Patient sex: M
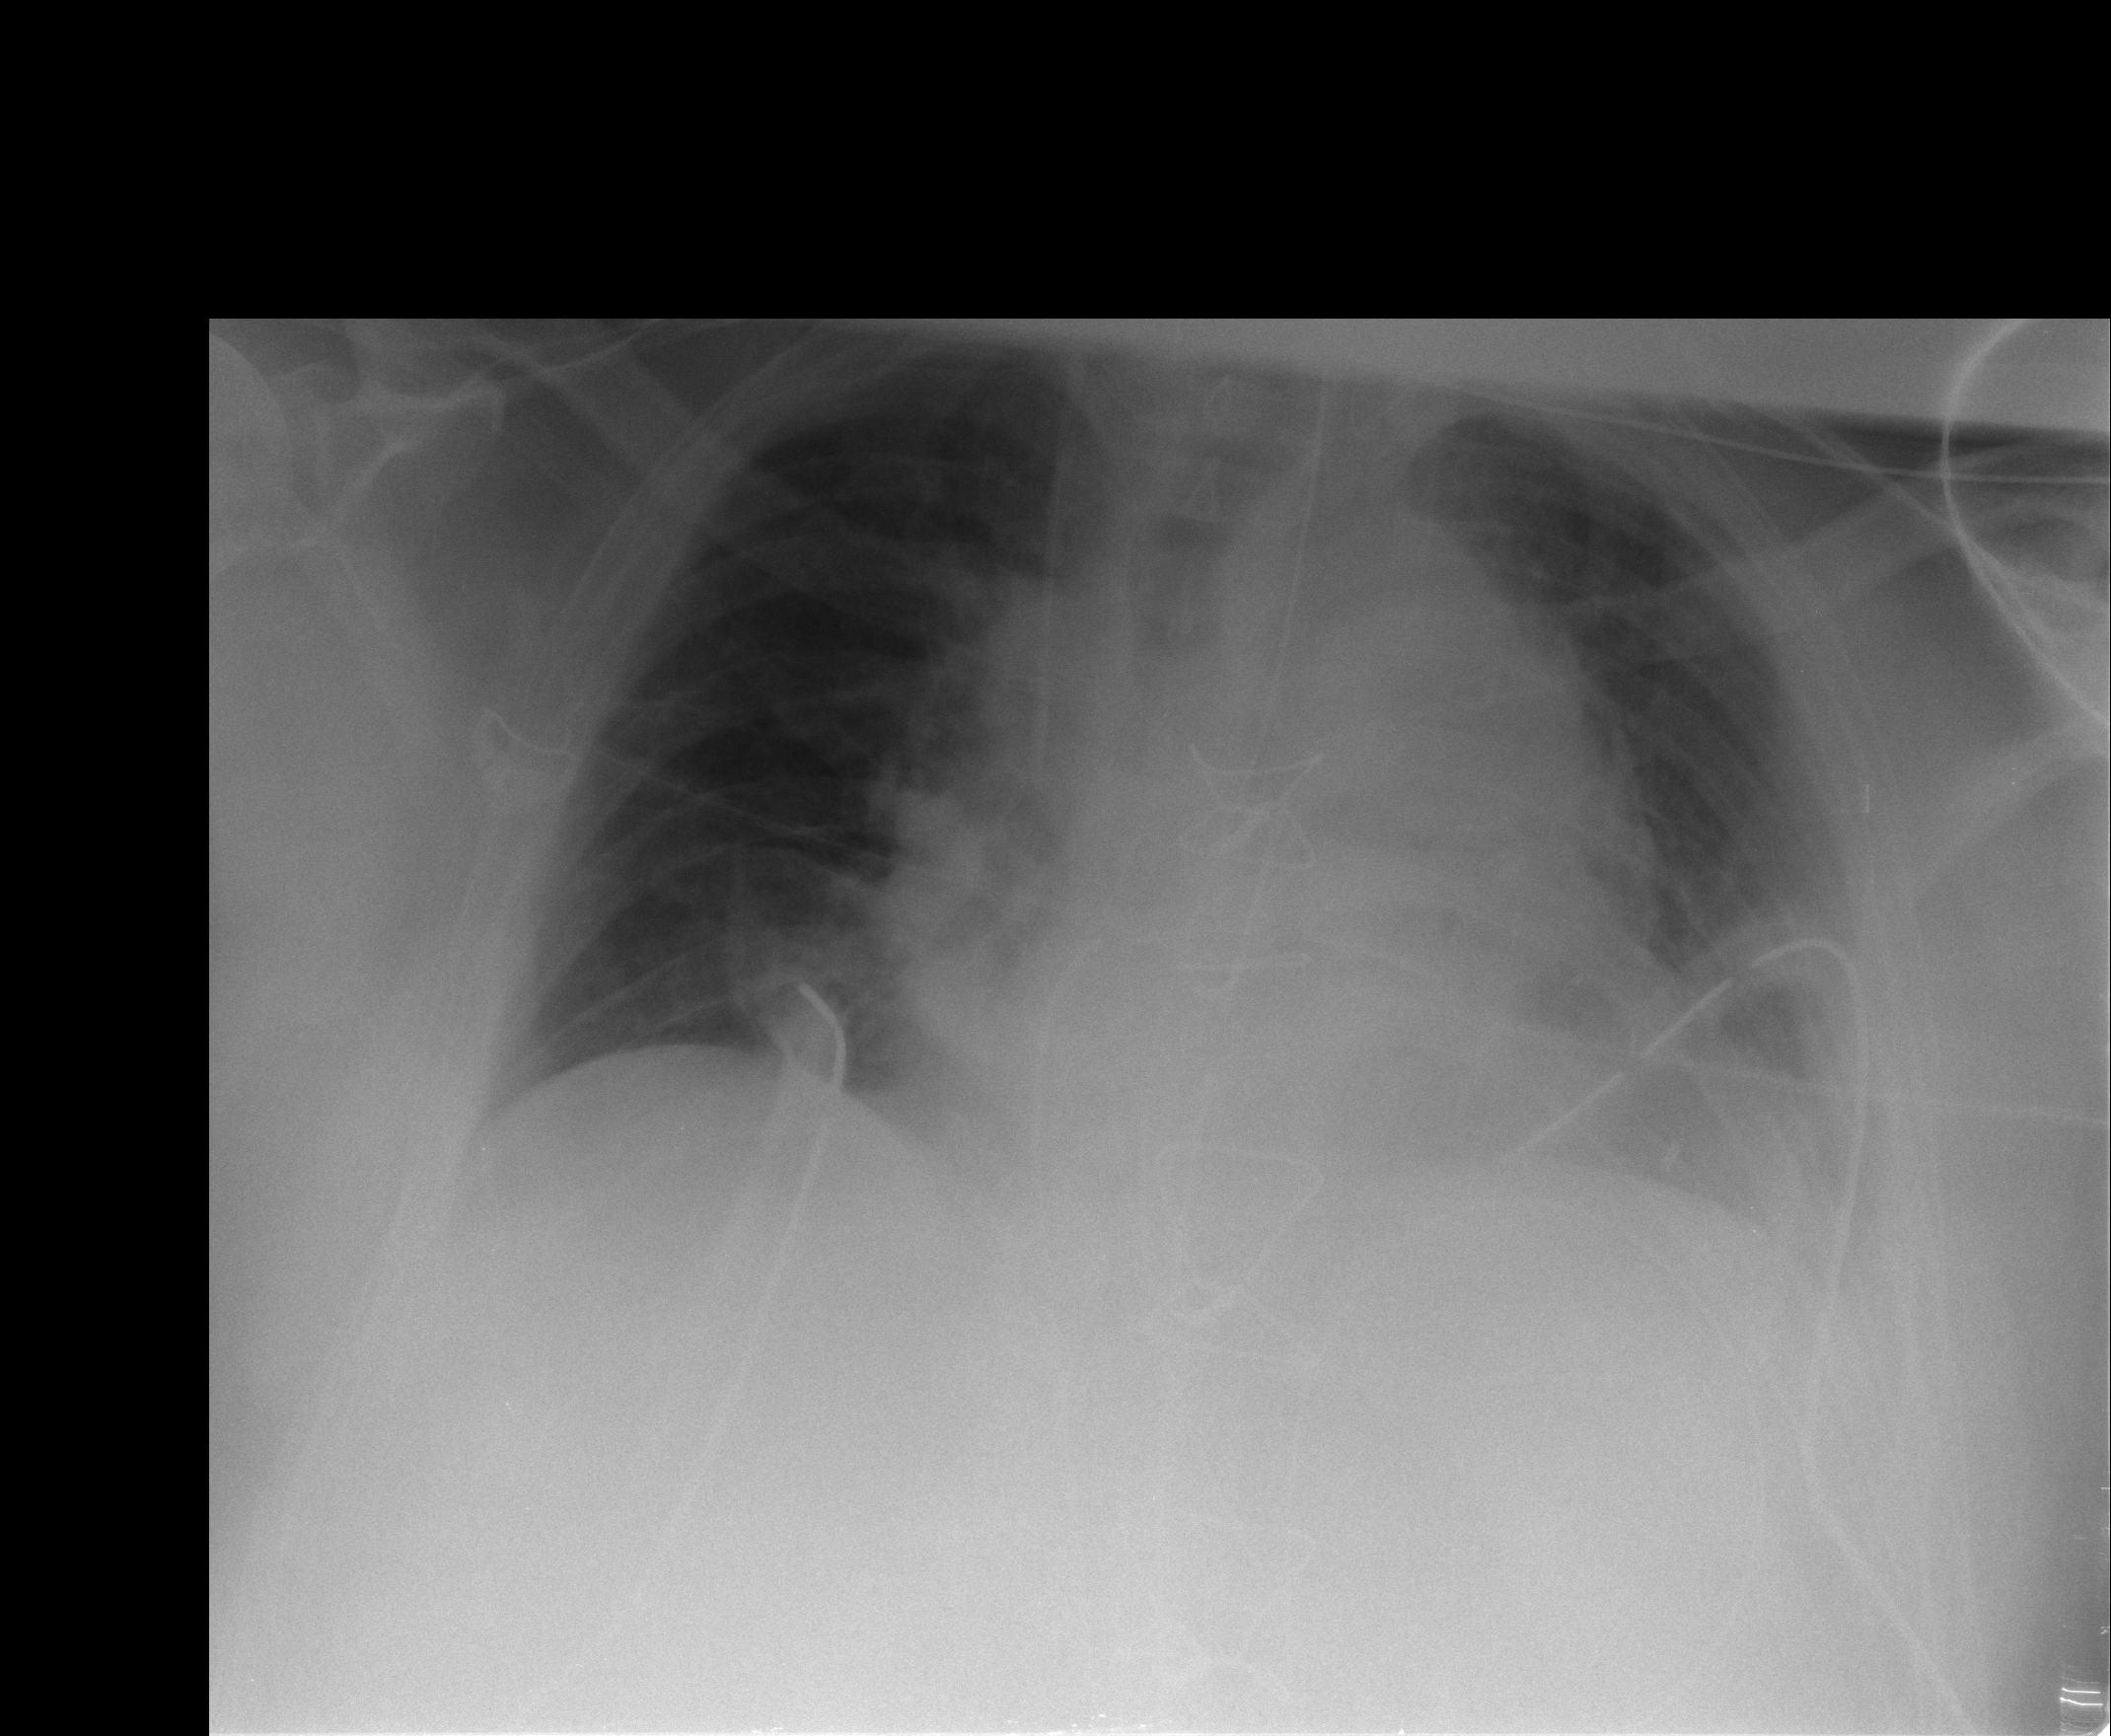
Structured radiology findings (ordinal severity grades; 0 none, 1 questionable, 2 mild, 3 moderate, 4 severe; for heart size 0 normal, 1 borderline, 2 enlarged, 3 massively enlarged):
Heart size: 2
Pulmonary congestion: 0
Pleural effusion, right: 0
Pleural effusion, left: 2
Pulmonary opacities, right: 0
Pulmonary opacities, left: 0
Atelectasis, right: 0
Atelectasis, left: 2